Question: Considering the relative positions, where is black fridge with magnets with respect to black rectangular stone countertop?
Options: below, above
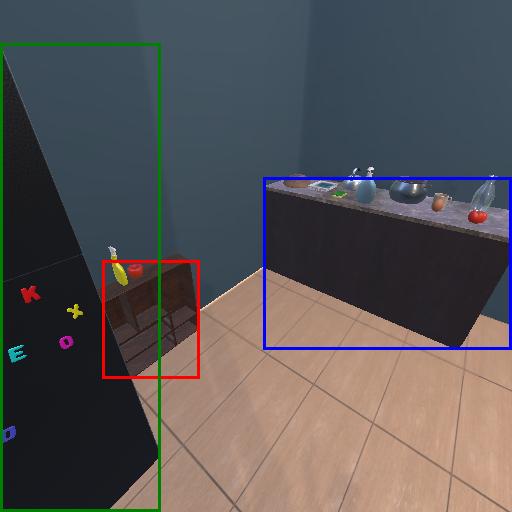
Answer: below